Field crop: maize
Growth stage: 1
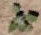
Species: chenopodium